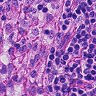
Metastatic tissue present: no